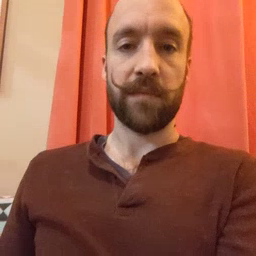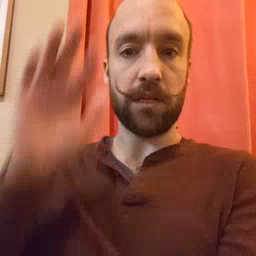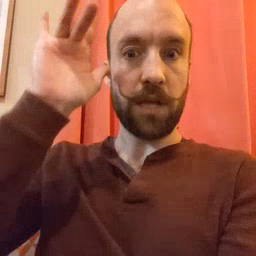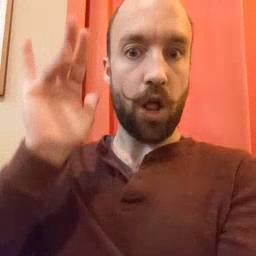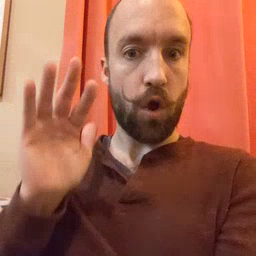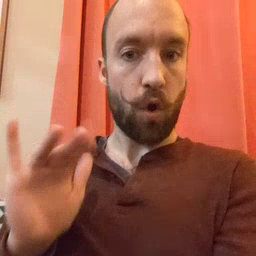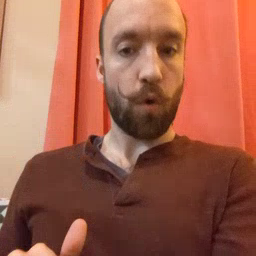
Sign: snow